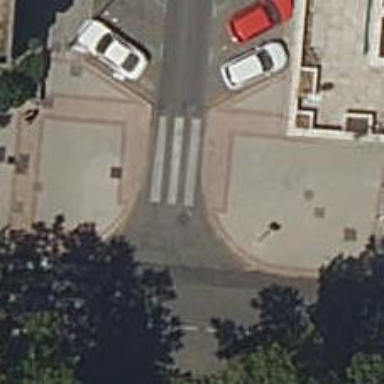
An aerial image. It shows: Marked crossing on the road.